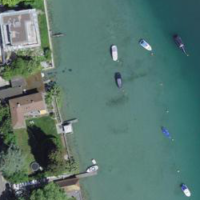
EUNIS habitat code: 14
Species observed at this site:
Mergus merganser